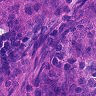
Metastatic tissue present: yes